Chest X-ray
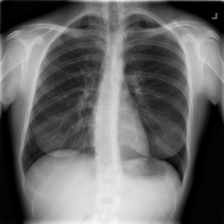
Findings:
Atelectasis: negative
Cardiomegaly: negative
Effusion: negative
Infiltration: positive
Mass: negative
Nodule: negative
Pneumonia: negative
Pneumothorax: negative
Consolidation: negative
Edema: negative
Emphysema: negative
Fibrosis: negative
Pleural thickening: negative
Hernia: negative